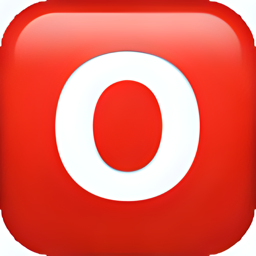
Name: negative squared latin capital letter o
Emoji: 🅾
Group: Symbols
Sub-group: alphanum